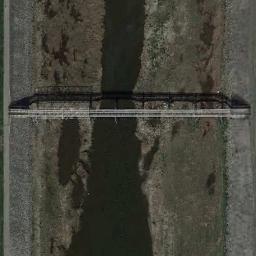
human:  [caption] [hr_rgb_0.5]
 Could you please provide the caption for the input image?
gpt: There is a bridge over the water and land .

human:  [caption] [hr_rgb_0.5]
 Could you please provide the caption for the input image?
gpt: A bridge is built on a dark green river and the flood bed of the river .

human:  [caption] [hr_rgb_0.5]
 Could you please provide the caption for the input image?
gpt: A bridge connects the residential areas on both sides of the strait .

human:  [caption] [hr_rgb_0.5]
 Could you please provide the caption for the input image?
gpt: A bridge connects the land on both sides of the river  There are white supports on the bridge  The river is lined with long yellow banks .

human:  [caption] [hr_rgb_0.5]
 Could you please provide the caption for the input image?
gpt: There is a river under the bridge .